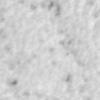
Label: no_change